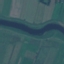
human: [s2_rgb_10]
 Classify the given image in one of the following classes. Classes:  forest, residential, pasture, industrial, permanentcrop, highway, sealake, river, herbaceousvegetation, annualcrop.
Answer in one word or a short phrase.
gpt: River